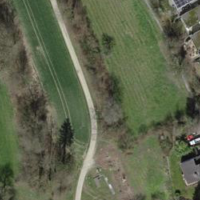
EUNIS habitat code: 24
Species observed at this site:
Pseudochorthippus parallelus
Roeseliana roeselii
Gomphocerippus rufus